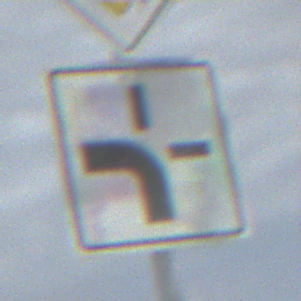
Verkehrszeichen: VerlaufVorfahrtsstrasse1
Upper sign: Vorfahrtsstrasse
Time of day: Night
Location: Outdoor (Nature)
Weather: Overcast
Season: NotSpecified
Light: Artificial